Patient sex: M
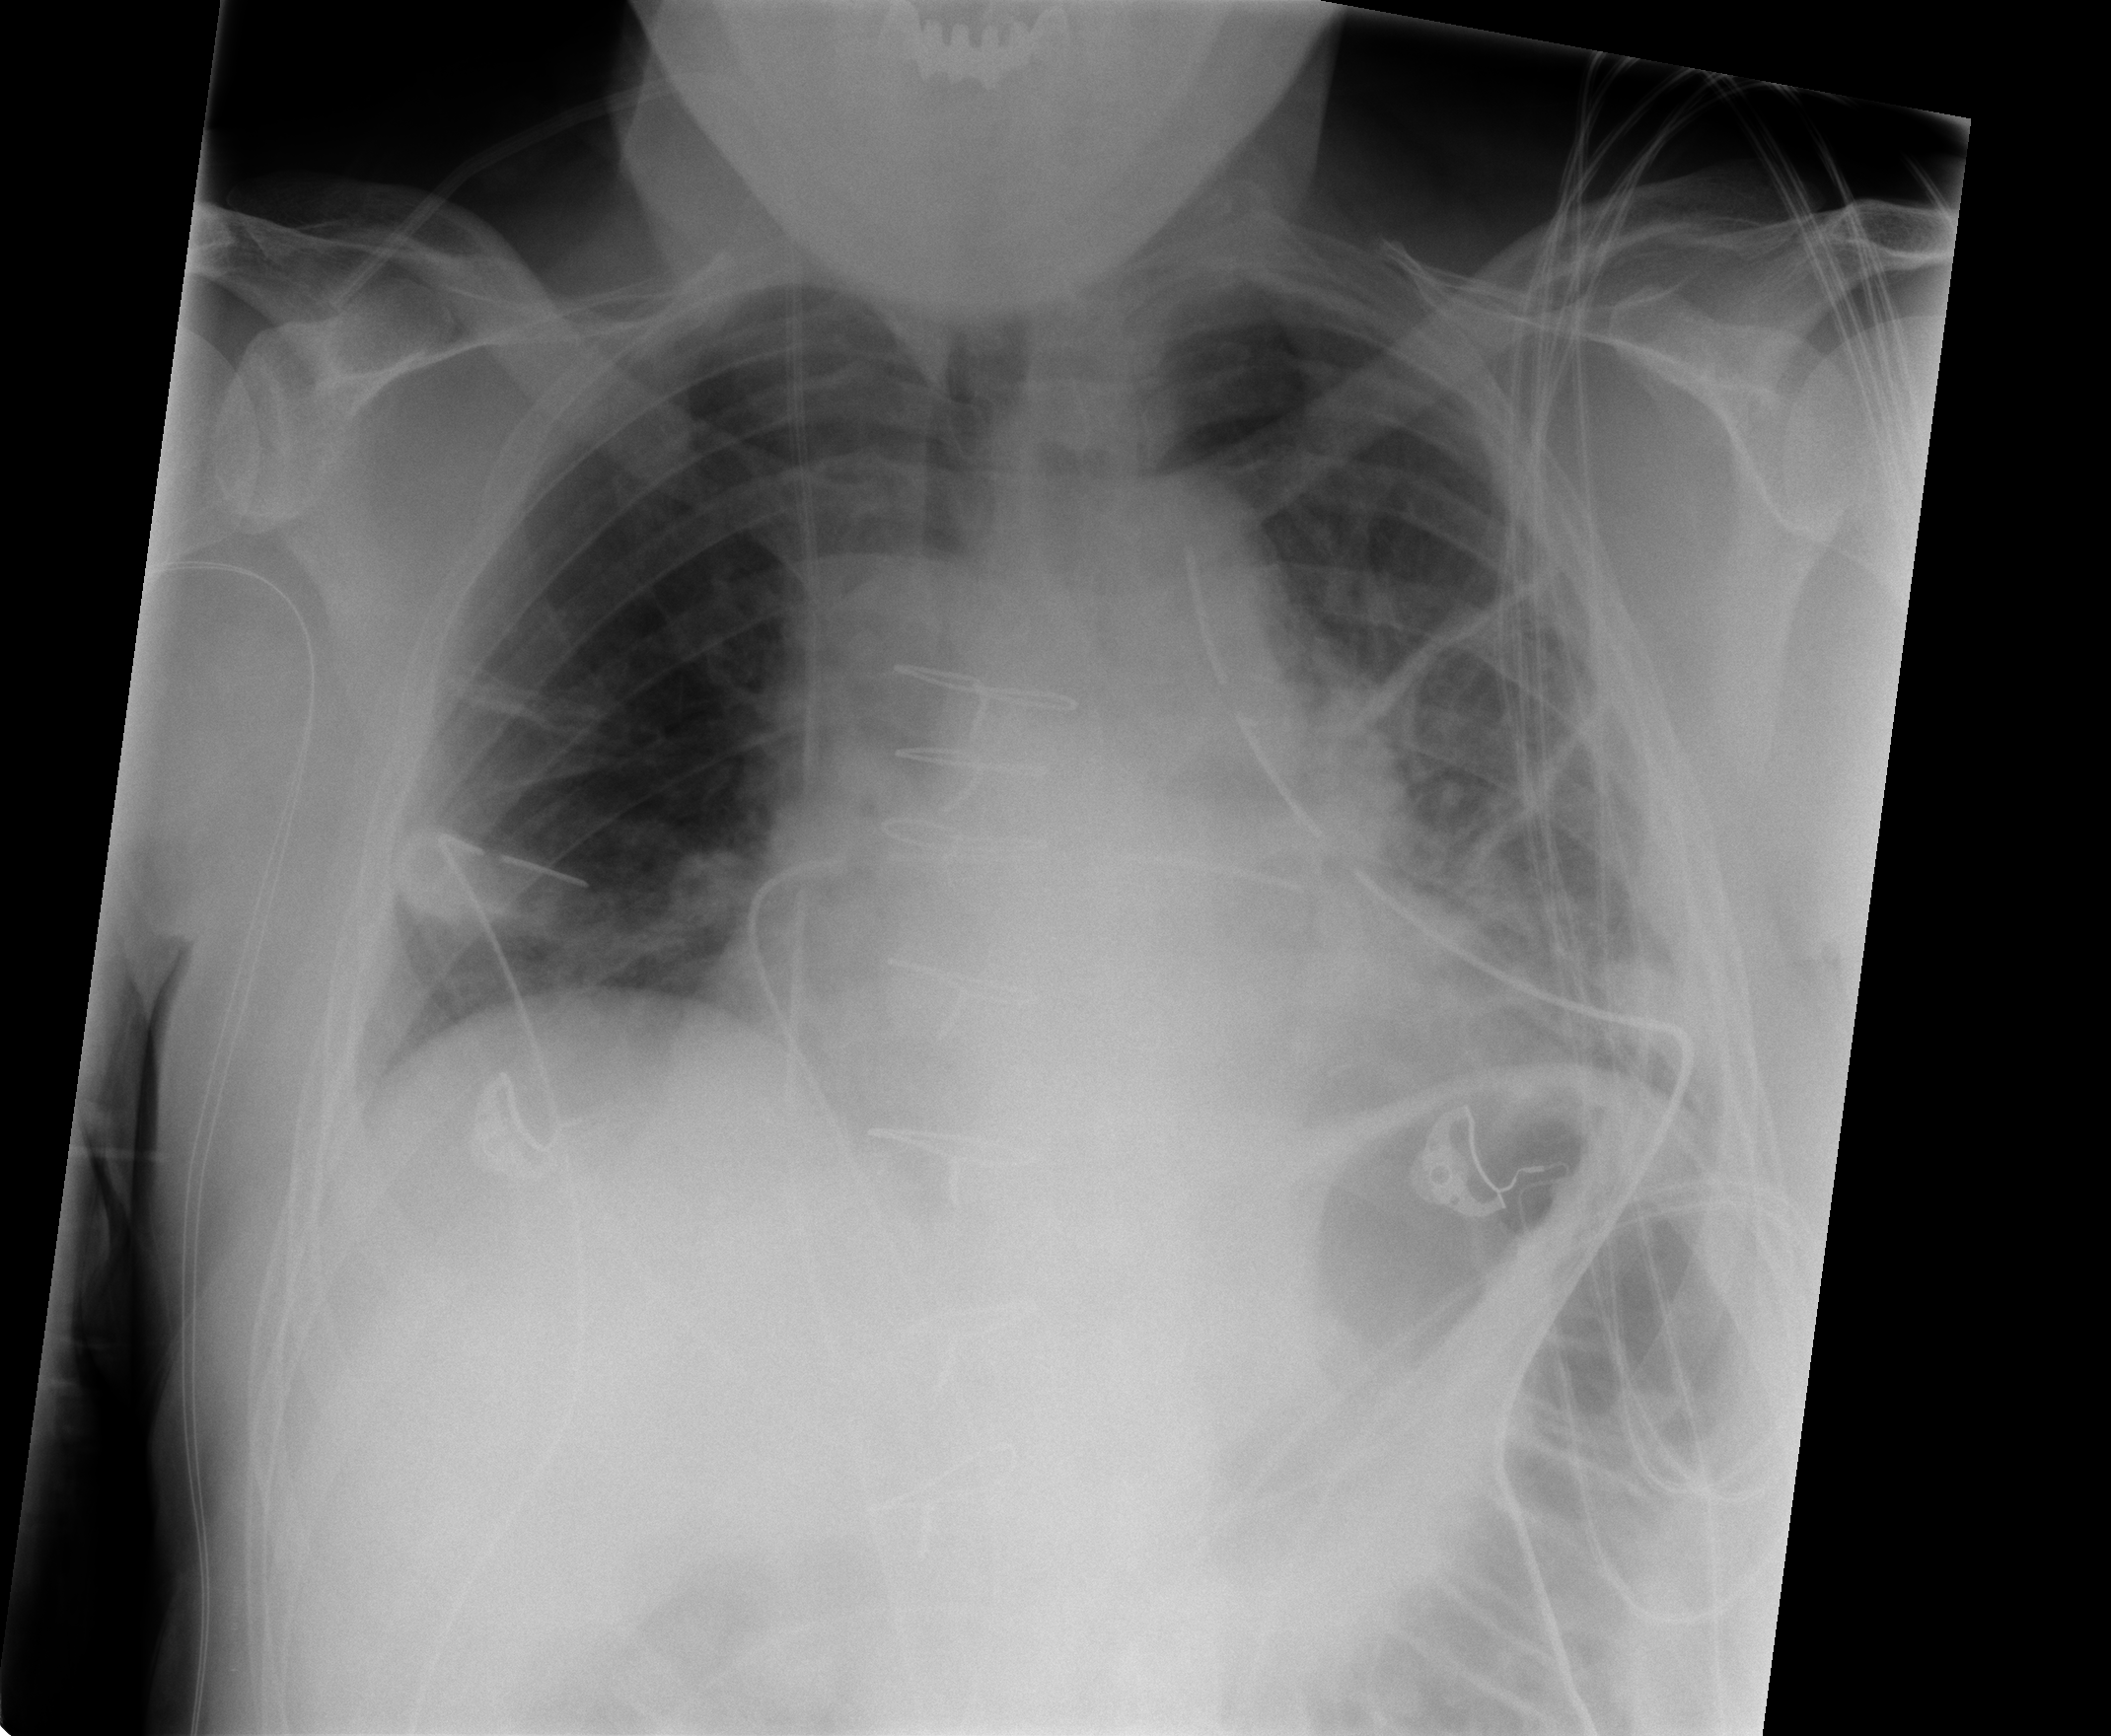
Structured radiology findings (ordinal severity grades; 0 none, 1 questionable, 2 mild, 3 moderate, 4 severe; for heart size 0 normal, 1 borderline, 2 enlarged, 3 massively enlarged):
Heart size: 2
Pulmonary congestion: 2
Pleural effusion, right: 0
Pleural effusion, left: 2
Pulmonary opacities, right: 0
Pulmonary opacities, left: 0
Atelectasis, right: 2
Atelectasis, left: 3